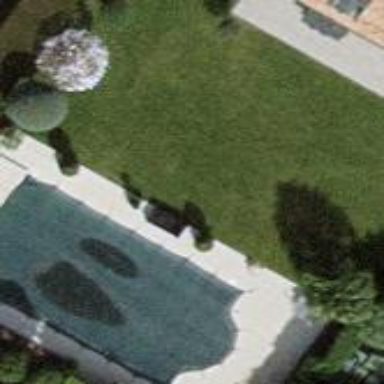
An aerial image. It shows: Swimming pool located in leisure land.